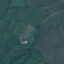
Label: Pasture